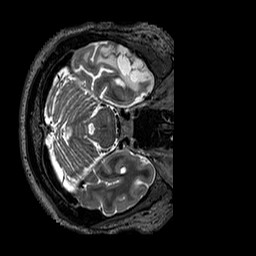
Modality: T2w
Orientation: axial
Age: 55
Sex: male
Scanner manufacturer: siemens
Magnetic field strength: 3 T
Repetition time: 3.2 s
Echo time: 0.567 s